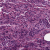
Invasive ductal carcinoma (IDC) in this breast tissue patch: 1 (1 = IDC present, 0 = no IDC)